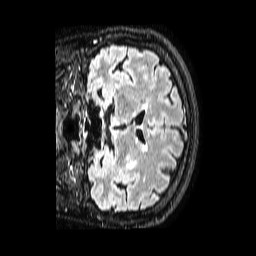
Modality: FLAIR
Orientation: coronal
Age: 38
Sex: female
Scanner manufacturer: philips
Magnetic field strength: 1.5 T
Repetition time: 4.8 s
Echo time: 0.3 s